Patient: sex M, age 73
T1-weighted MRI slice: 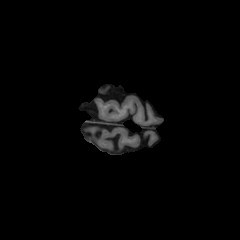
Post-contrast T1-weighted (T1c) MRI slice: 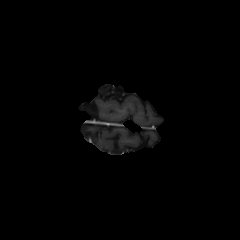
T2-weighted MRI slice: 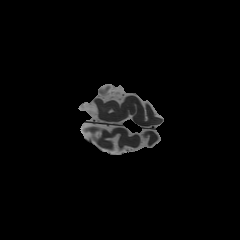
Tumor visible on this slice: no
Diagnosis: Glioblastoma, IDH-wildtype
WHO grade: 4